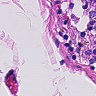
Metastatic tissue present: no